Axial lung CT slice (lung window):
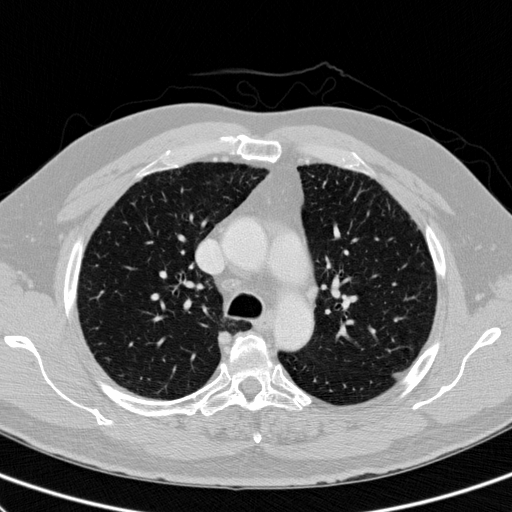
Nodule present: no